五年级 · 立体几何学
（2022 春・永城市期末）把一块橡皮泥先捏成长方体，再捏成正方体，它的体积不变.
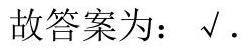
答案: 解一块橡皮泥无论捏成什么形状，体积都不变.

因此, 把一块橡皮泥先捏成长方体, 再捏成正方体, 它的体积不变. 这种说法是正确的.